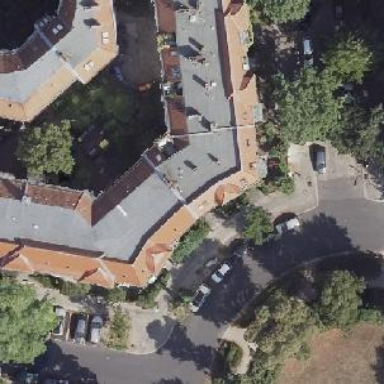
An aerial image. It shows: Unique apartment building with double saltbox roof shape.